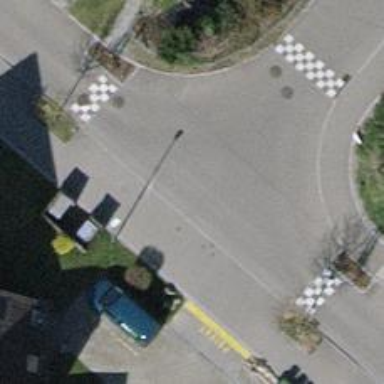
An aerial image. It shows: Traffic calming table.